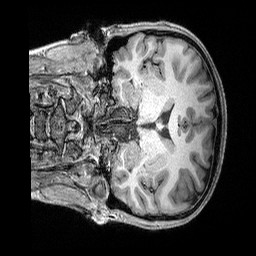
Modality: T1w
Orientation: coronal
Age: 20
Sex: female
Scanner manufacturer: siemens
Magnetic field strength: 3 T
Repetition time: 2.3 s
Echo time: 0.00298 s